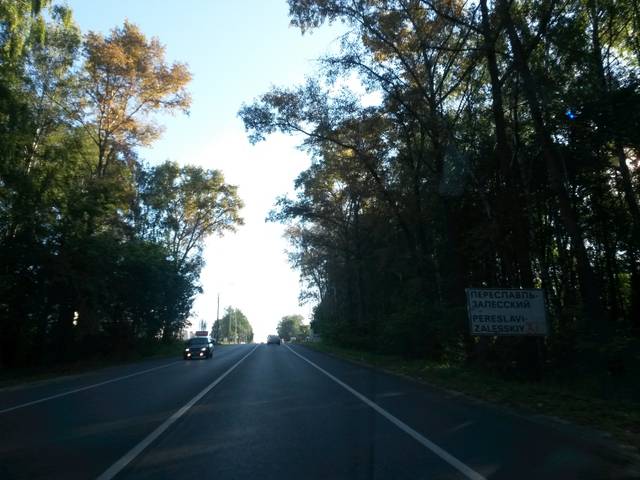
Region: Russia
Coordinates: 56.71, 38.807